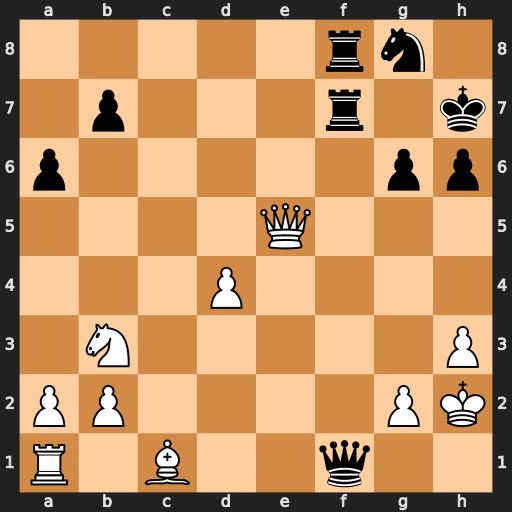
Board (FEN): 5rn1/1p3r1k/p5pp/4Q3/3P4/1N5P/PP4PK/R1B2q2
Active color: w
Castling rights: -
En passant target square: -
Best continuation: Bxh6 Qxa1 Nxa1